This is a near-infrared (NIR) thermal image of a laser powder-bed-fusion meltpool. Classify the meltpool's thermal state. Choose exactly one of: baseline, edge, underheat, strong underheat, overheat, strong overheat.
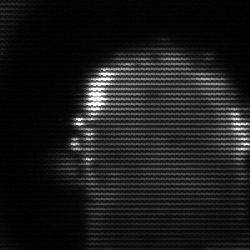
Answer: baseline